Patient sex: M
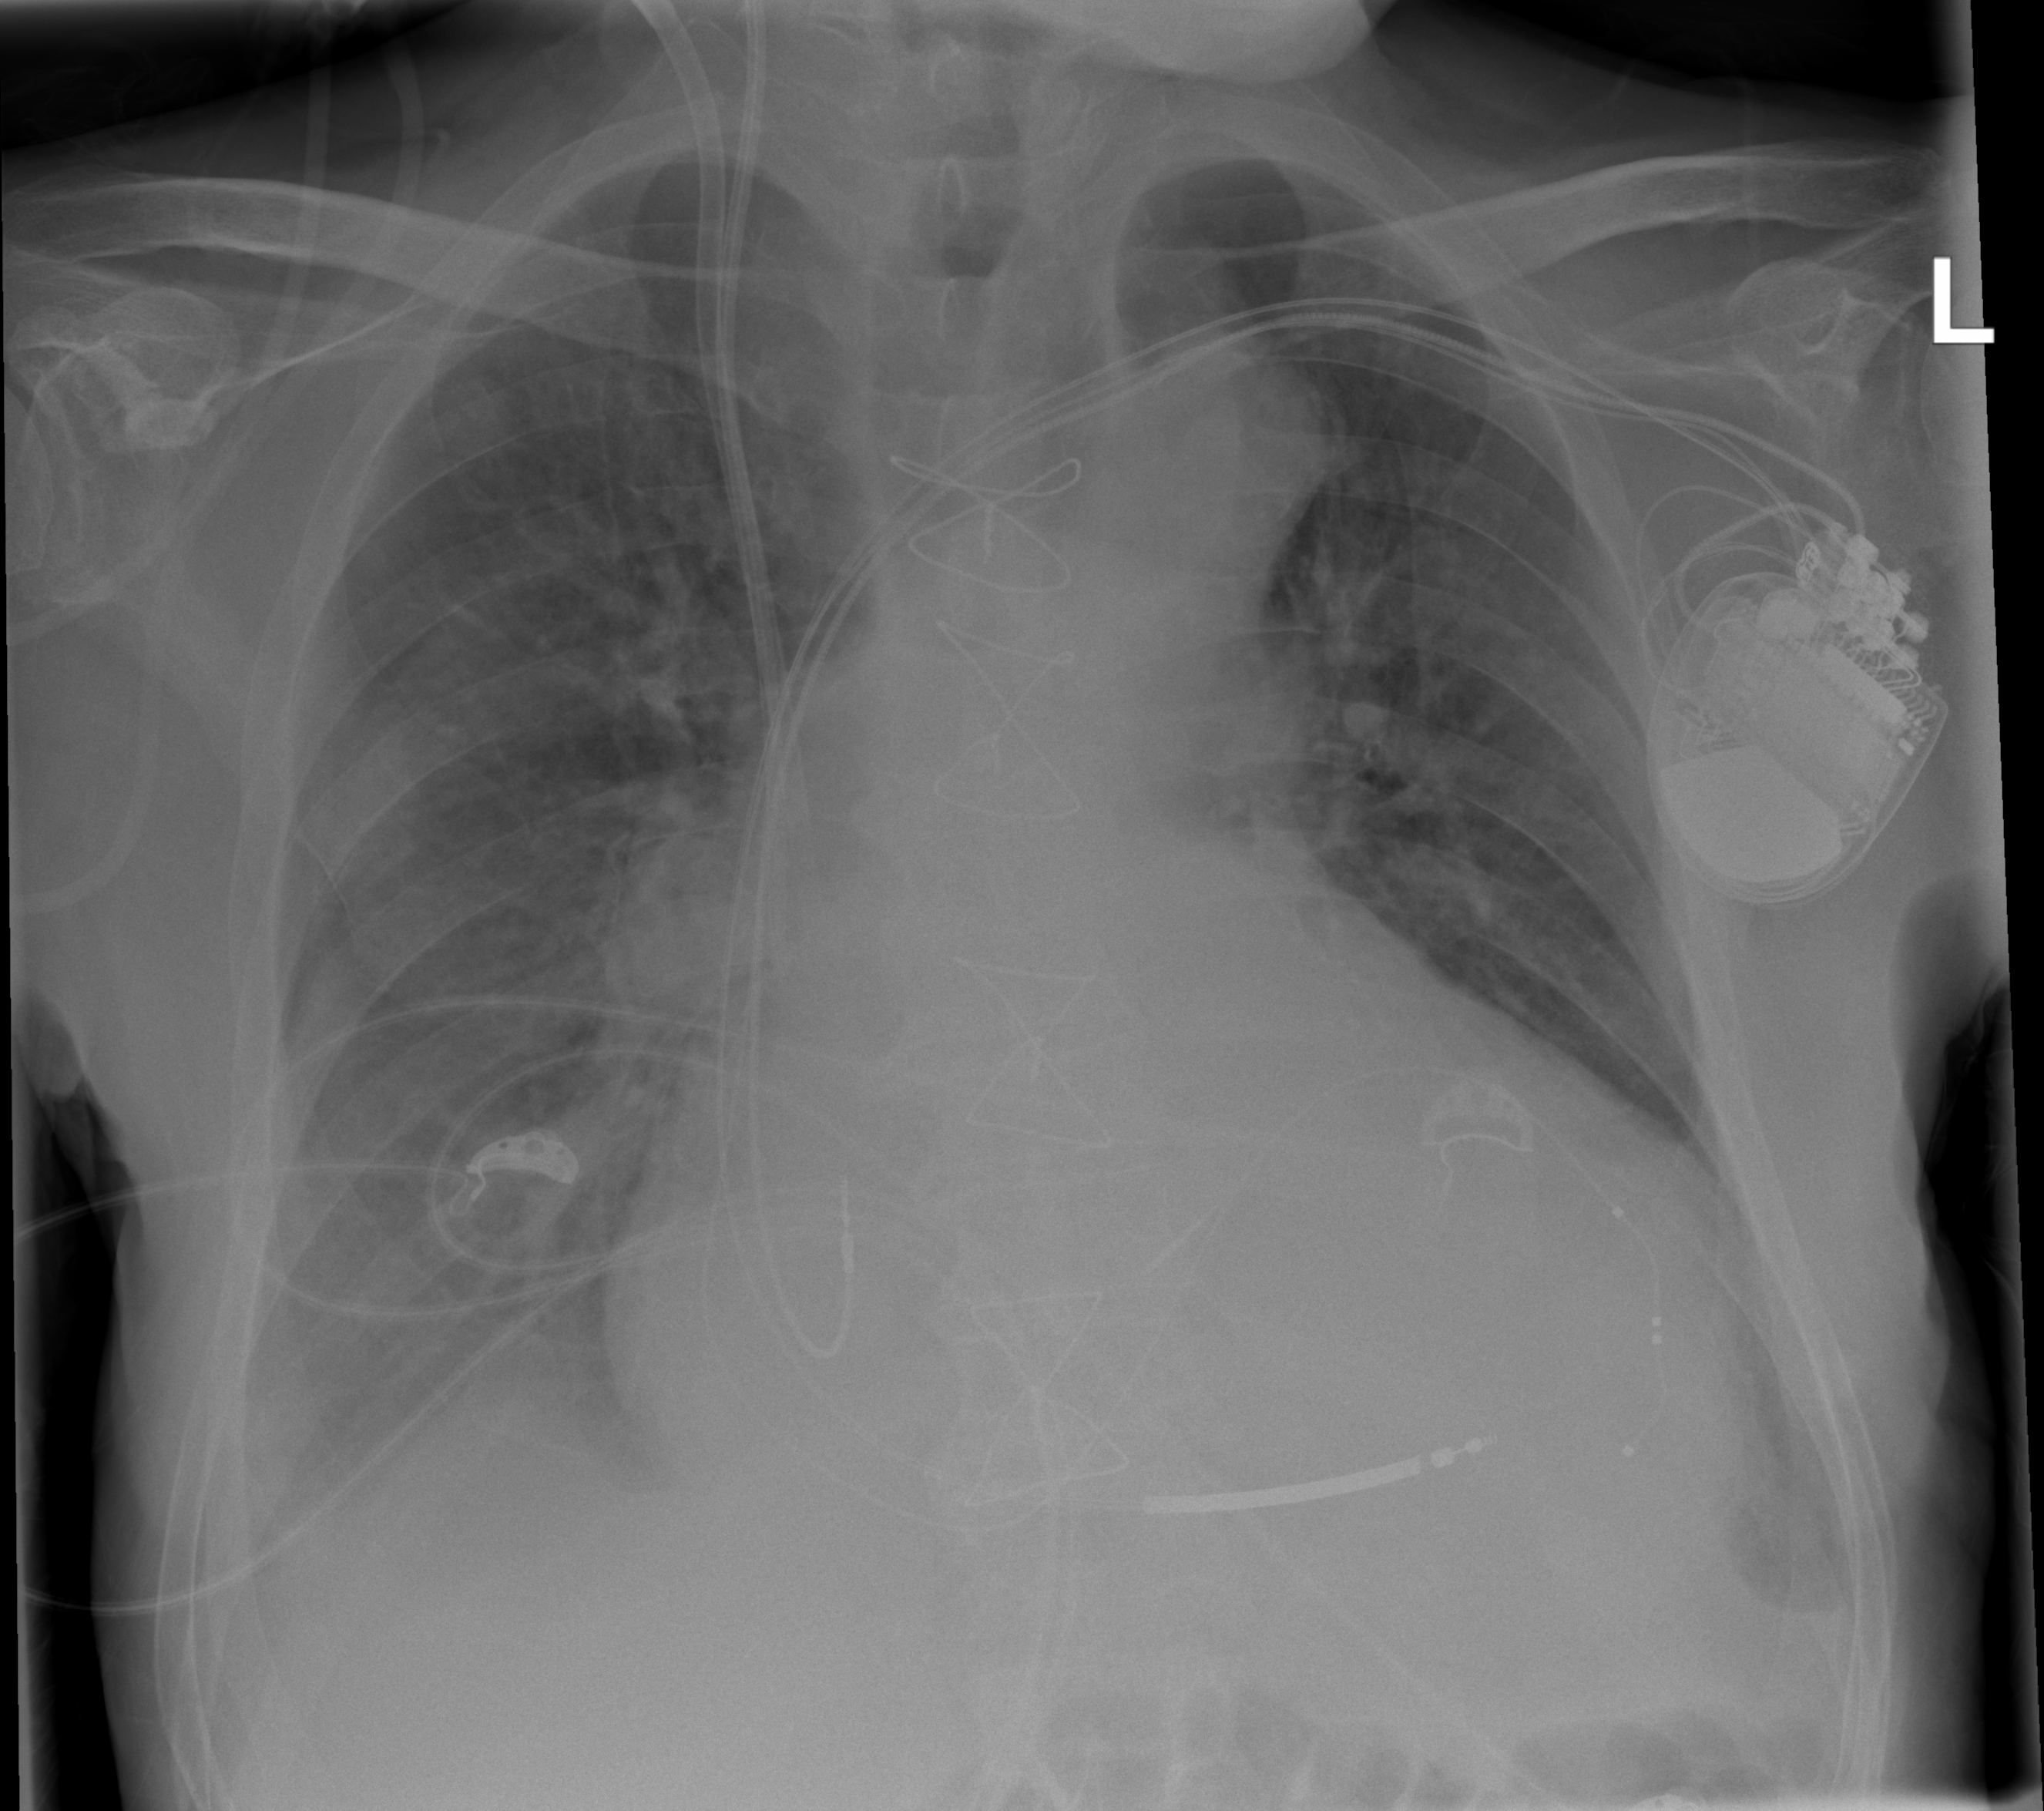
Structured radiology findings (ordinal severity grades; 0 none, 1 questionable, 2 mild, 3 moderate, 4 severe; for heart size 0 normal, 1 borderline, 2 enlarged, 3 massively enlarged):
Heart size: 3
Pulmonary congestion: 2
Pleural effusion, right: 2
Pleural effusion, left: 2
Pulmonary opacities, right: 2
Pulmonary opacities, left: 0
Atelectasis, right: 2
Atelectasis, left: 2